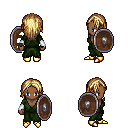
a pixel art fantasy rpg character, female body template, human, dark skin, green robe, magenta pants, blonde long hairstyle, white cloth bracers, gold boots, shield, four views (front, back, left, right), 2x2 character sprite sheet, small pixel art, hard edges, no anti-aliasing